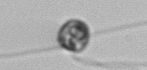
Label: flagellate_morphotype1